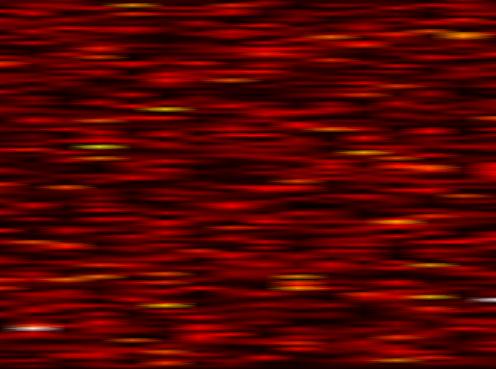
Label: FOFDM